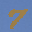
Label: 7